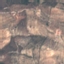
Label: PermanentCrop